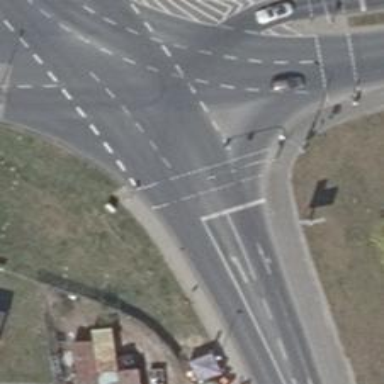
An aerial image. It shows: Crossing with traffic signals.